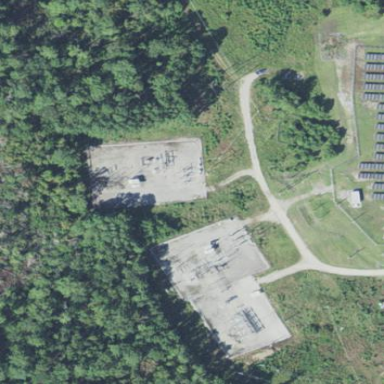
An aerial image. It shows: There is distribution substation enclosed by fence.